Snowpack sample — Rabbit Ears Pass, Jackson County, Colorado, USA (12/17/25, 1:08 PM MST)
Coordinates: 40.387, -106.625
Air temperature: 34 °F
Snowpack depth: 46 cm
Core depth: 20 cm
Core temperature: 24.8 °F
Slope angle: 6°, slope face: 165°
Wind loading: medium
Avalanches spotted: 0
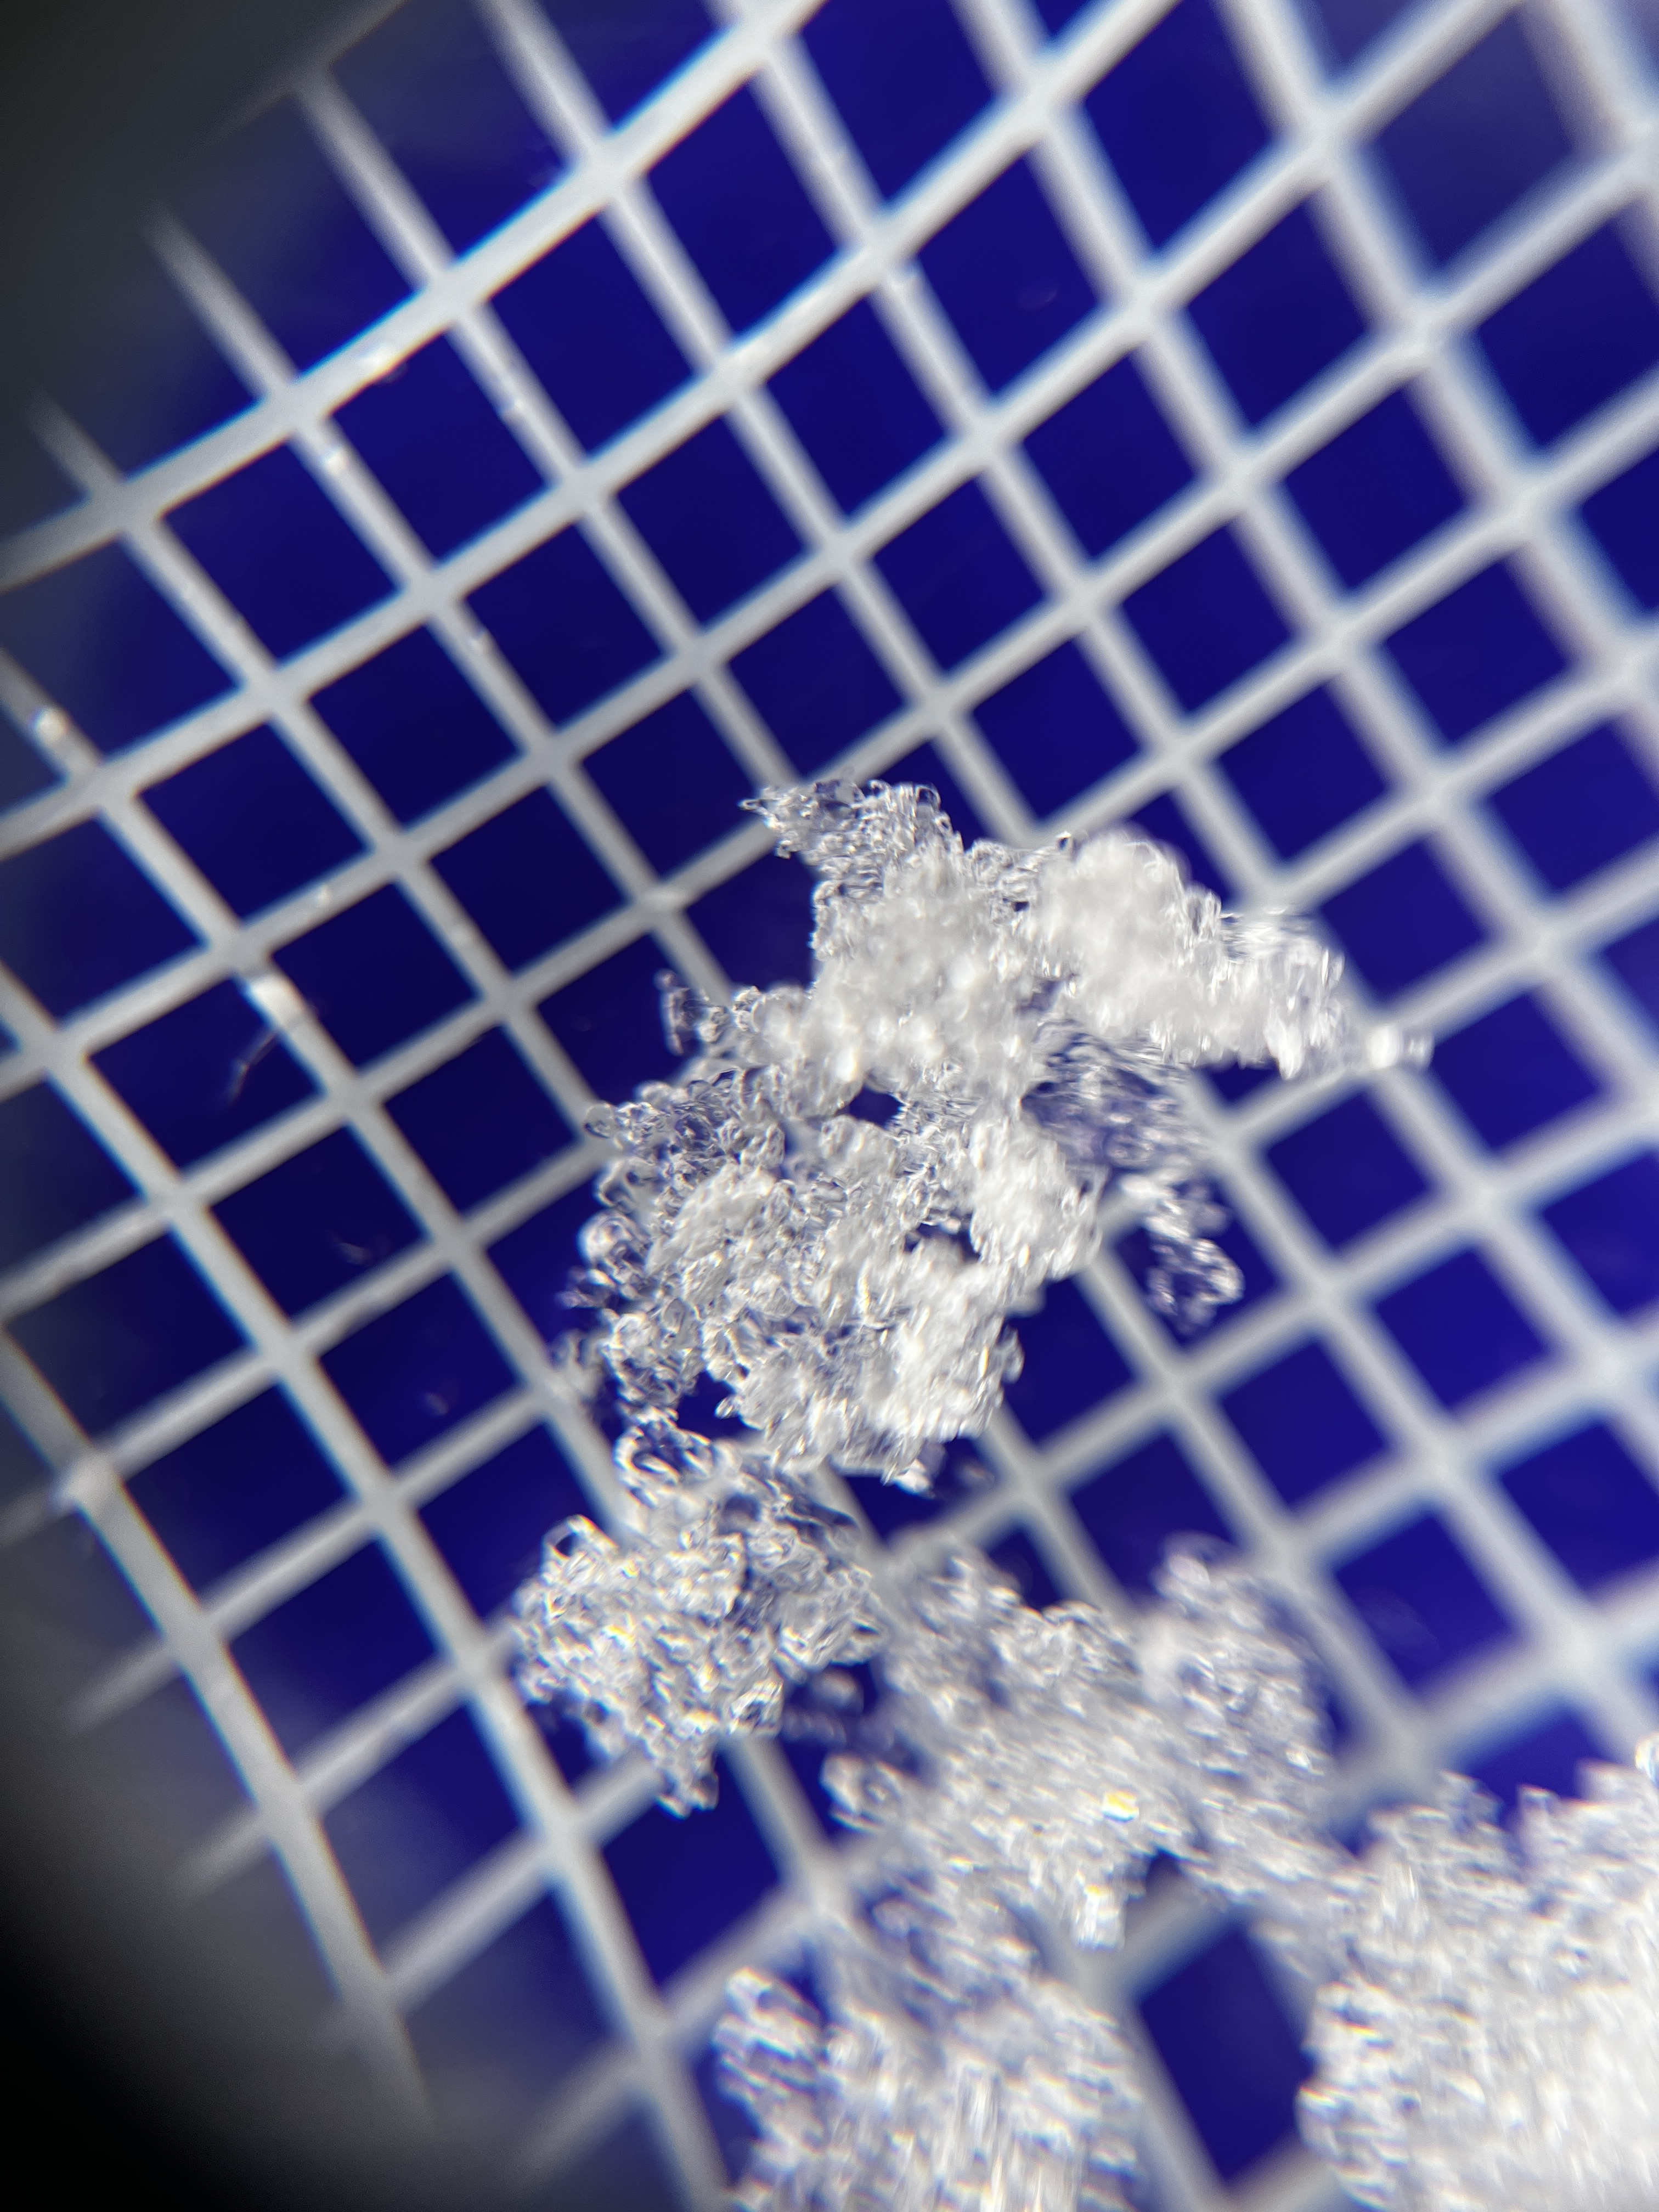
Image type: magnified_profile
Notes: No avalanches spotted nearby, although collected in a meadowy area with minimal risk on this face of the pass.